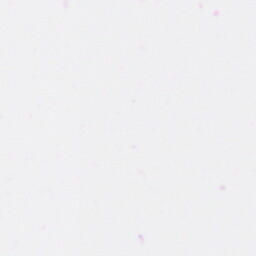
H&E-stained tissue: Colon